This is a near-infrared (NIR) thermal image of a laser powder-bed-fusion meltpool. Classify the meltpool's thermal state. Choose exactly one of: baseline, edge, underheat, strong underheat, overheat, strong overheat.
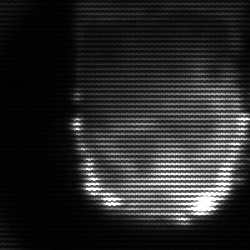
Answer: baseline